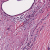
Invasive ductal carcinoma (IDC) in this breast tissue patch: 1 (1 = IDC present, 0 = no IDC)